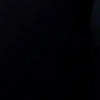
Label: space